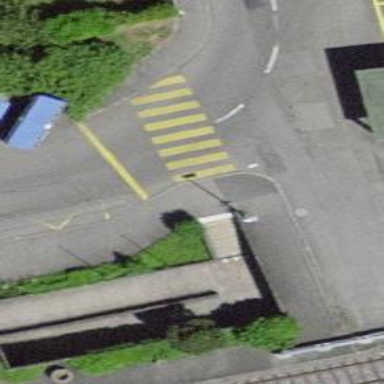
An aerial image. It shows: Uncontrolled zebra crossing on the road.